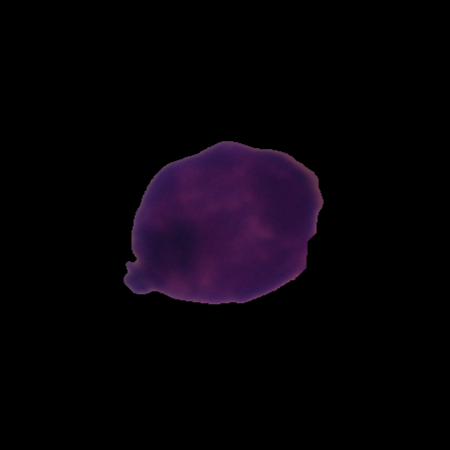
Label: healthy